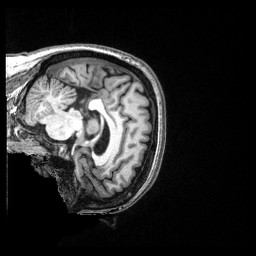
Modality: T1w
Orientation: sagittal
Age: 45
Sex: female
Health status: ill
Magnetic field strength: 3 T
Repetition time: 2.53 s
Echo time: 0.00331 s